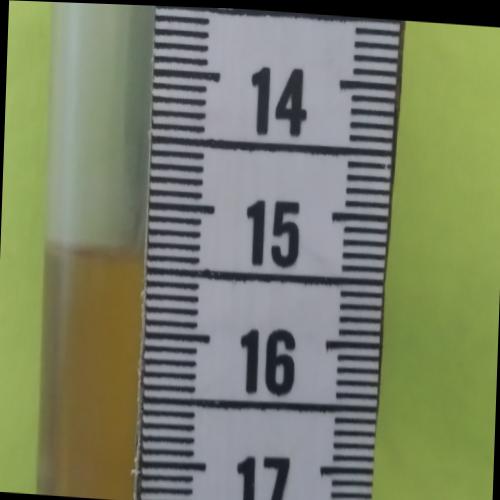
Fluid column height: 15.4 cm